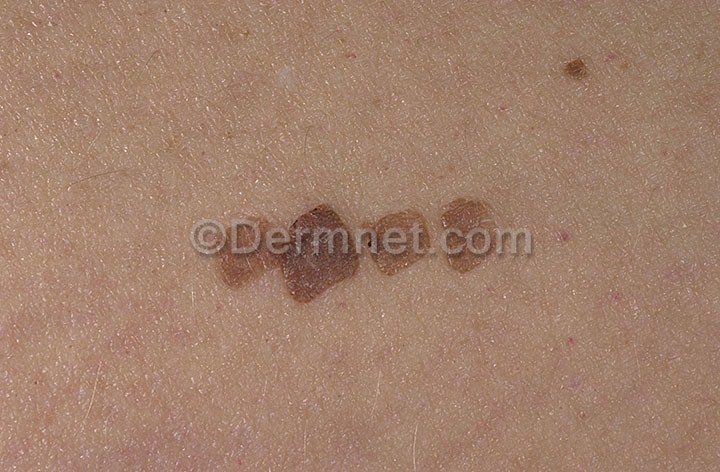
Disease: Seborrheic Keratoses and other Benign Tumors